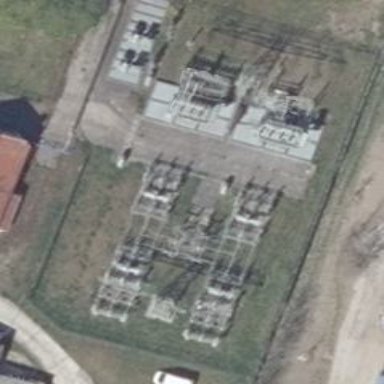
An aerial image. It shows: Outdoor power substation surrounded by fence. The substation is specifically for distribution purposes.